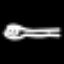
Label: chair